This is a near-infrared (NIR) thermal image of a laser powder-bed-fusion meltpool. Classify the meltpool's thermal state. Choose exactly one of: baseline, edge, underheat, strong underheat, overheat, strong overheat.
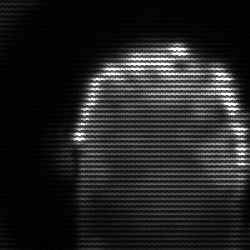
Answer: baseline